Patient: sex M, age 55
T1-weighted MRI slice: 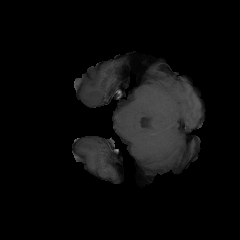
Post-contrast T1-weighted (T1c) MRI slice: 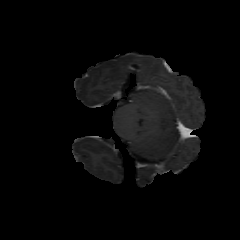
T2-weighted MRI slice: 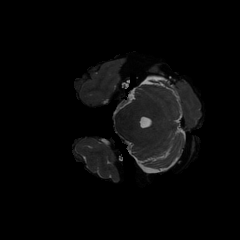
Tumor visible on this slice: no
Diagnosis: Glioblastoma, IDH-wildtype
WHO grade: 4